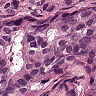
Metastatic tissue present: yes